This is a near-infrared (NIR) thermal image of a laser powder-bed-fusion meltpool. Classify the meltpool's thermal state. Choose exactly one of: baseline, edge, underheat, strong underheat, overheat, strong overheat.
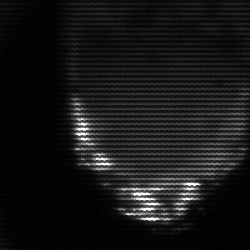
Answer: edge